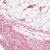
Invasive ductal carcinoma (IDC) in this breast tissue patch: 0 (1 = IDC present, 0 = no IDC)